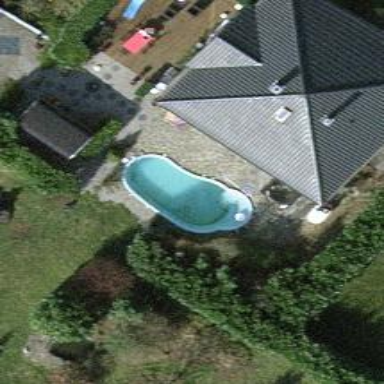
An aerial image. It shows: Swimming pool located in leisure land.